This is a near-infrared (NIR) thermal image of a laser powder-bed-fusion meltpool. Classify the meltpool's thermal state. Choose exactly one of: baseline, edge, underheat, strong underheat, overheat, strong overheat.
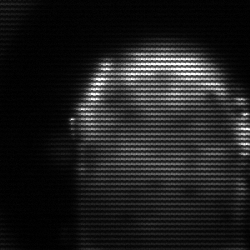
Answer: baseline